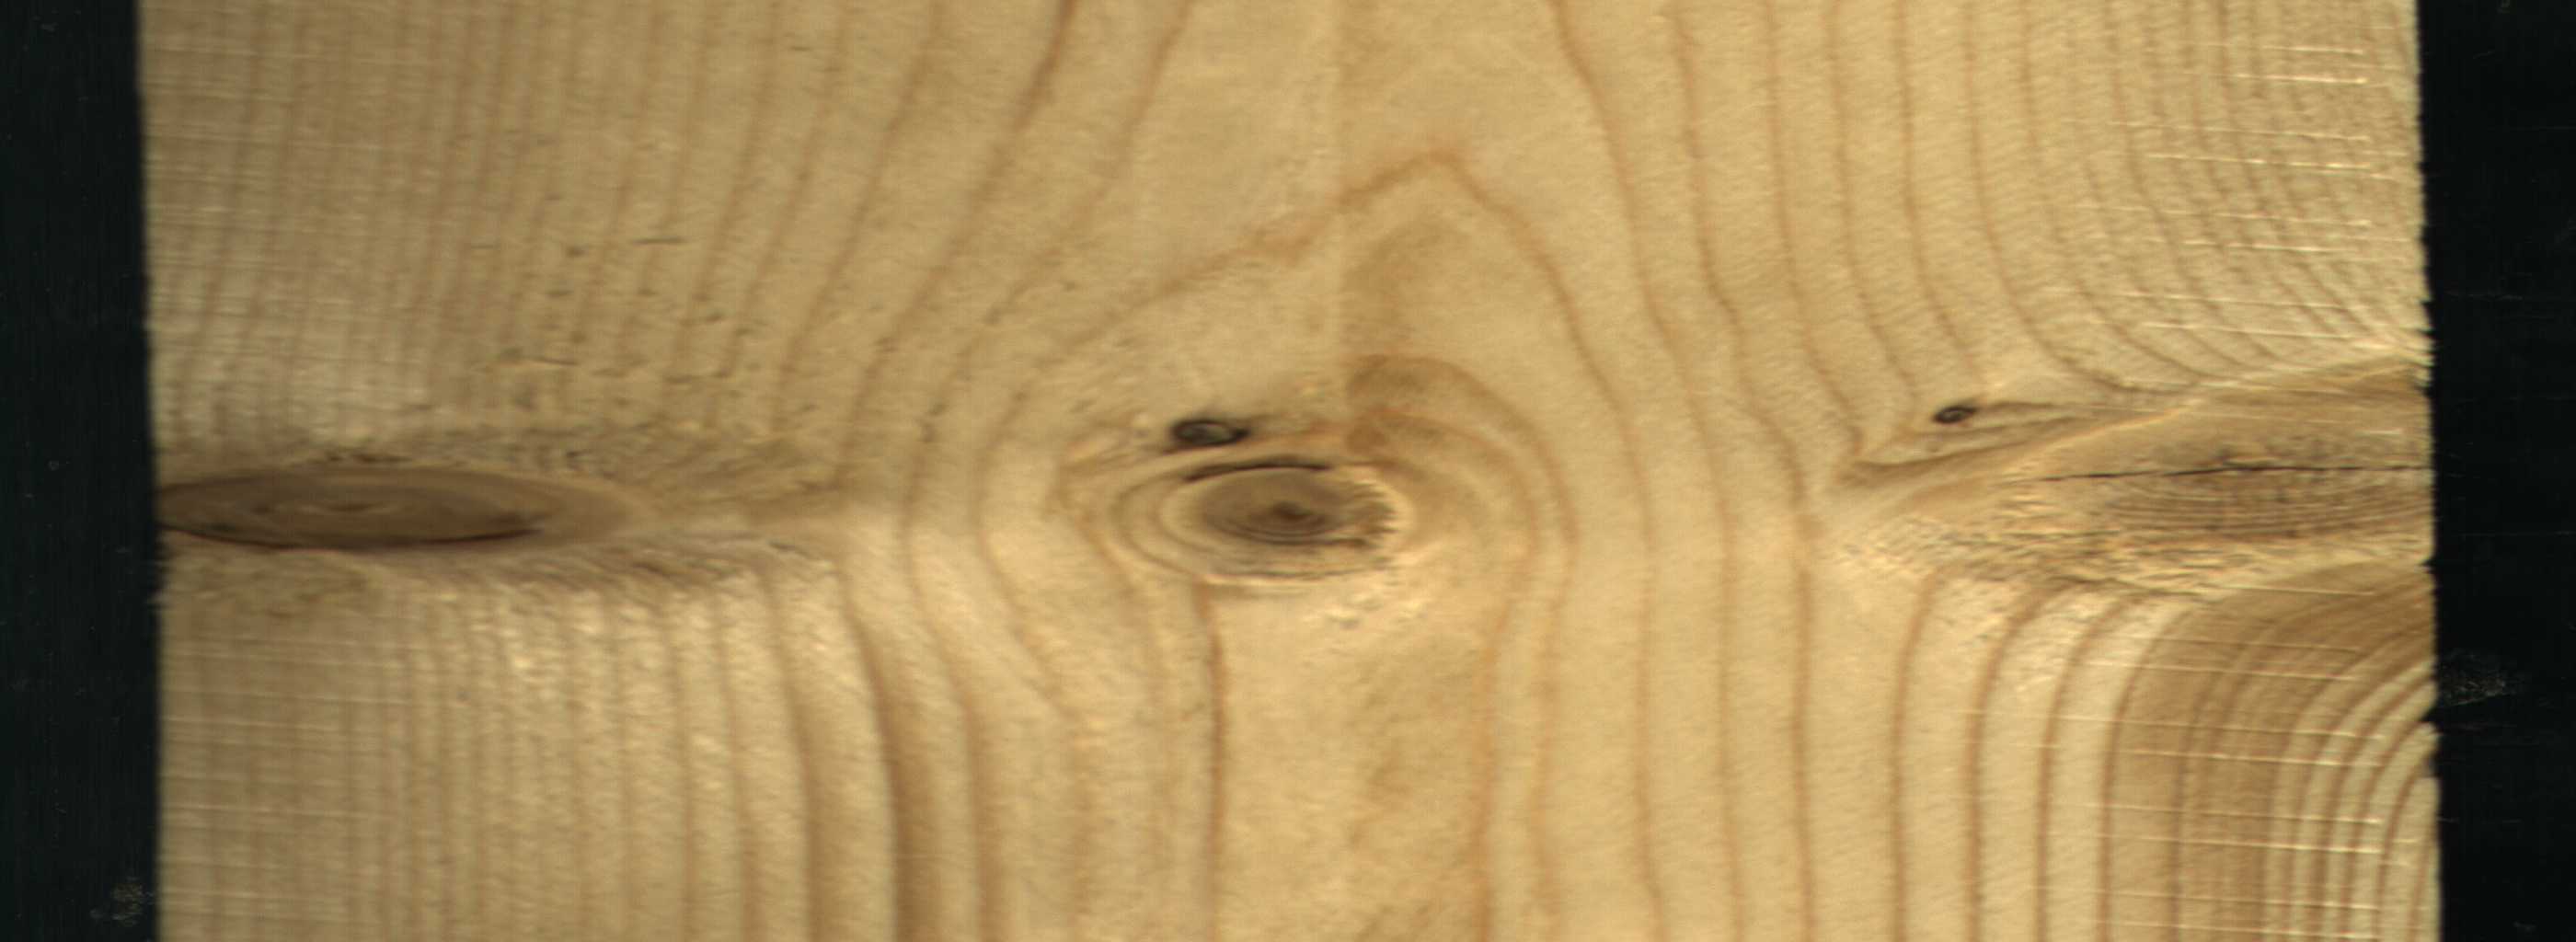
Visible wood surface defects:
Crack
knot_with_crack
Dead_Knot
Dead_Knot
Live_Knot
Live_Knot